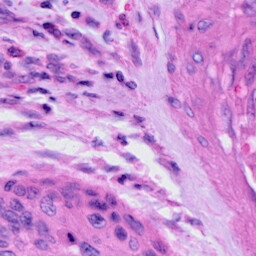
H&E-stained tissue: Cervix